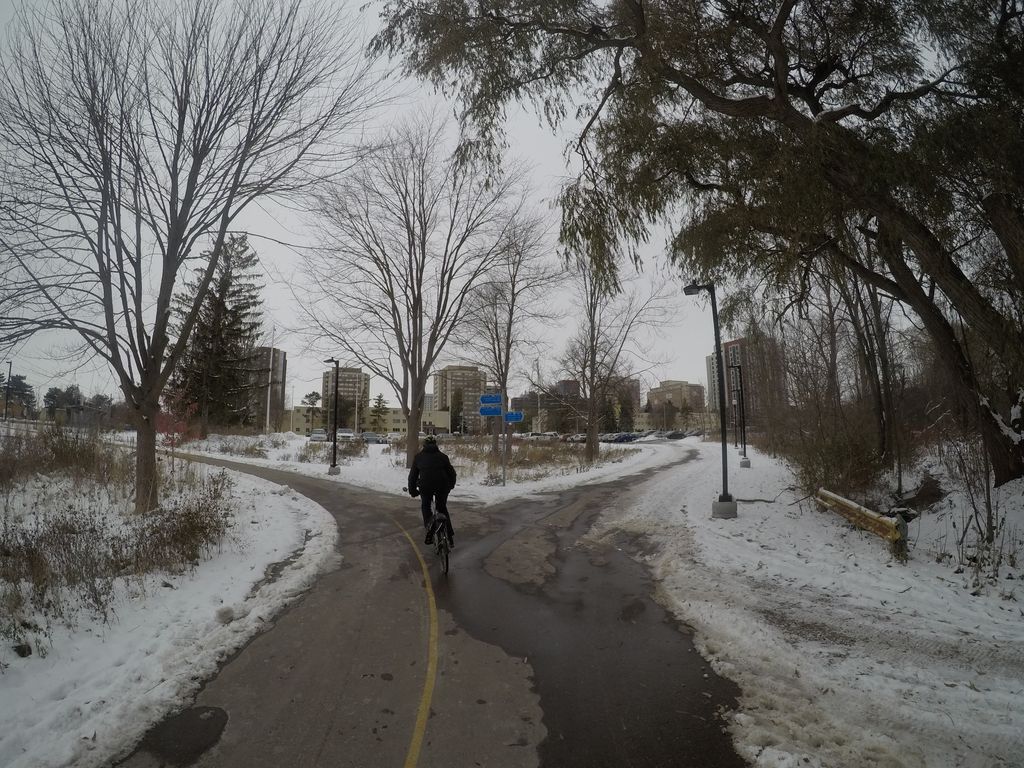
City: kitchener-waterloo